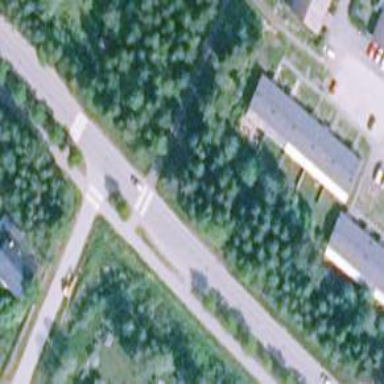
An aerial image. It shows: Uncontrolled crossing on the road.